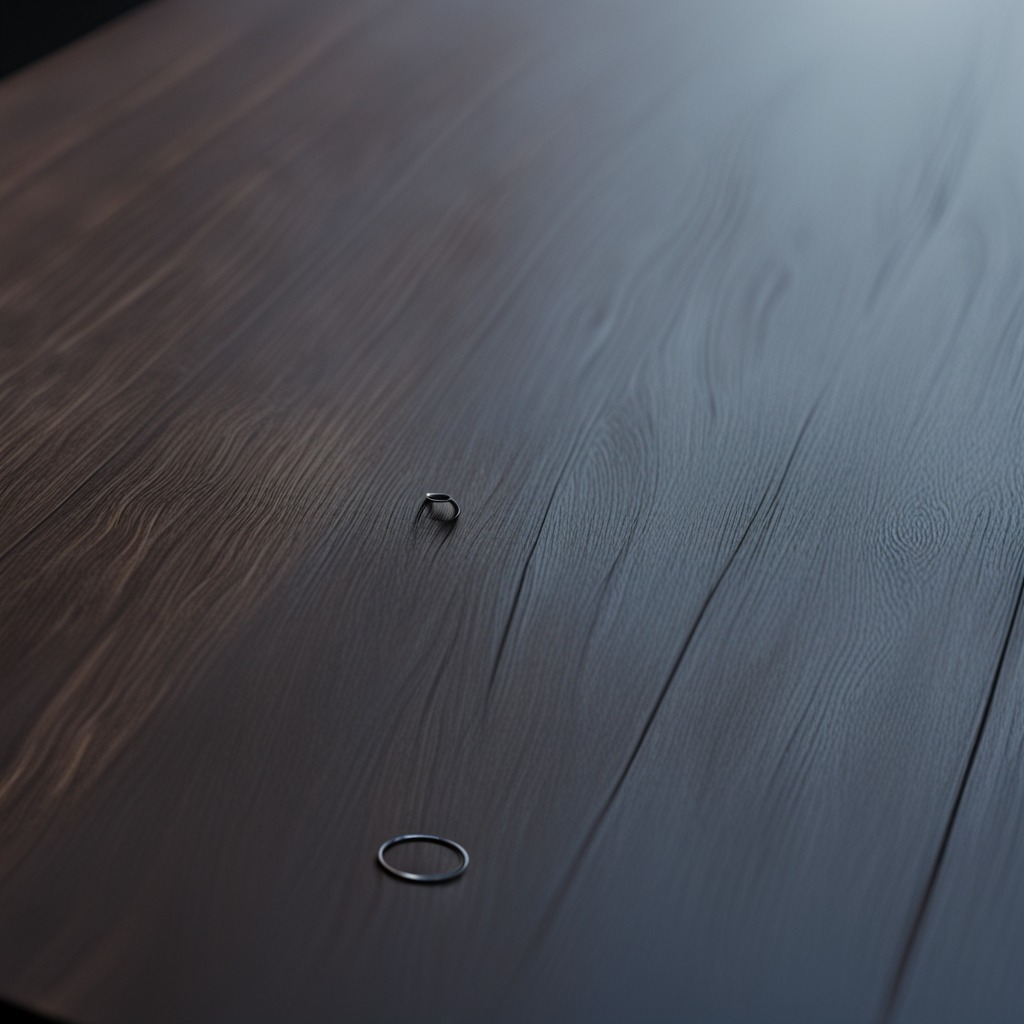
A rubber O-ring lies on the old table with faint burn marks in a small garage at twilight.